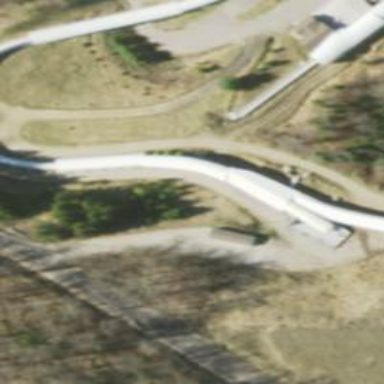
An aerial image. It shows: Bobsleigh track on bridge.